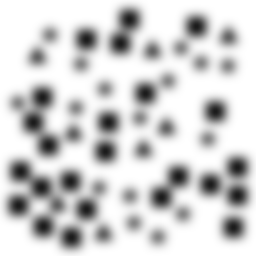
Squares: 24
Triangles: 8
Stars: 16
Total shapes: 48